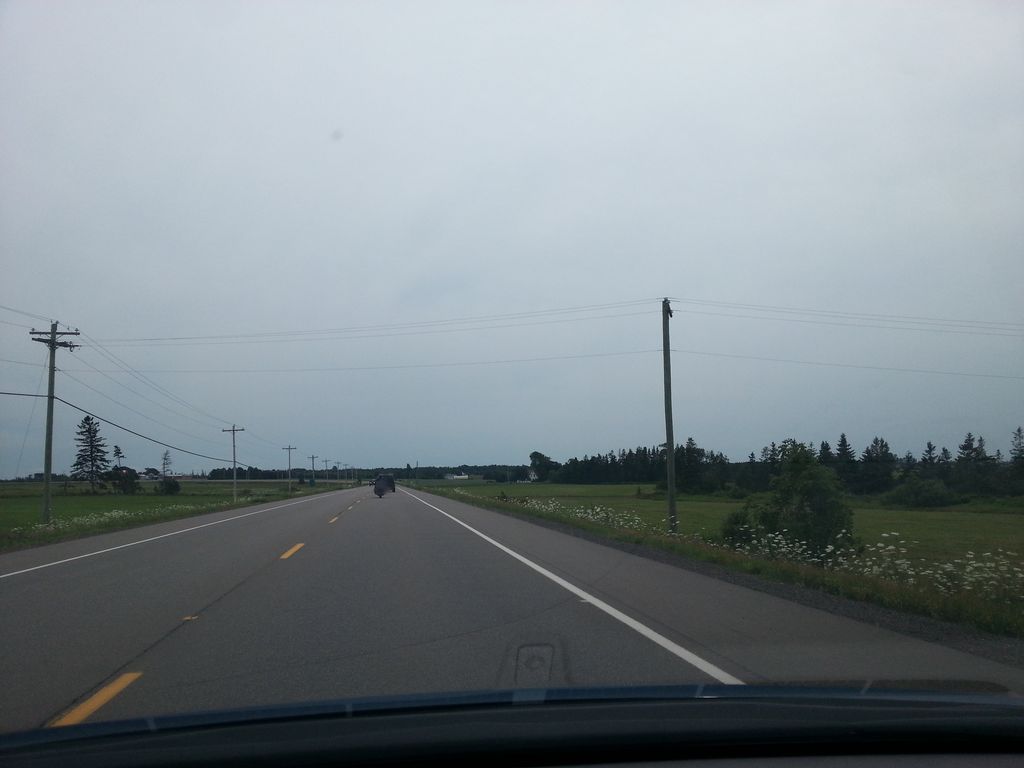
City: charlottetown